Question: Given this bit of Kotlin:
'''
object OldTownRoad {
const val COWBOY_HATS = "from Gucci"
const val WRANGLER = "on my booty"
}
'''
and this Java class:
'''
public class Scrap {
@Named(OldTownRoad.COWBOY_HATS)
public void lilNasXrefs() {
System.out.println(OldTownRoad.COWBOY_HATS);
System.out.println(OldTownRoad.WRANGLER);
}
}
'''
The compiler is happy with the 'println()' calls. It complains about the use of 'COWBOY_HATS' in the '@Named' annotation, saying "Attribute value must be constant", as seen in this Android Studio 3.5.3 screenshot:

I tried '@JvmStatic' and '@JvmField' on those 'const val' declarations, but the compiler complains that neither are valid for 'const' properties.
I get the same results from a 'companion object':
'''
class OldTownRoad {
companion object {
const val COWBOY_HATS = "from Gucci"
const val WRANGLER = "on my booty"
}
}
'''
Is there some other Kotlin constant syntax that works when referenced from a Java annotation?
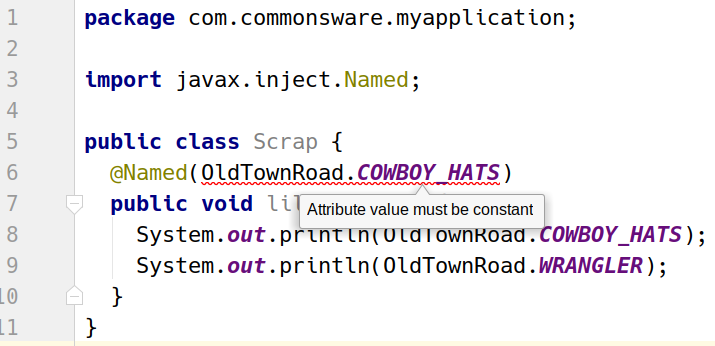
Answer: I forgot to see if this was an Android Studio bug. 🤦
It turns out that if you run the code, it runs fine. Android Studio 3.5.3 appears to be complaining needlessly.
I filed <URL> to try to get confirmation of the problem.
Many thanks to @natario, whose comment made me realize that this might be an IDE problem!